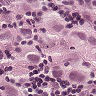
Metastatic tissue present: yes